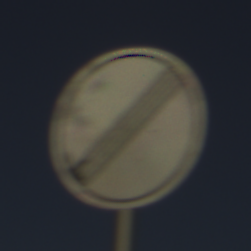
Verkehrszeichen: EndeSaemtlicherBegrenzungen
Umgebung: Outdoor, Nature
Tageszeit: SunriseSunset
Wetter: Clear
Licht: Natural
Jahreszeit: NotSpecified
Kontrast: HighContrast